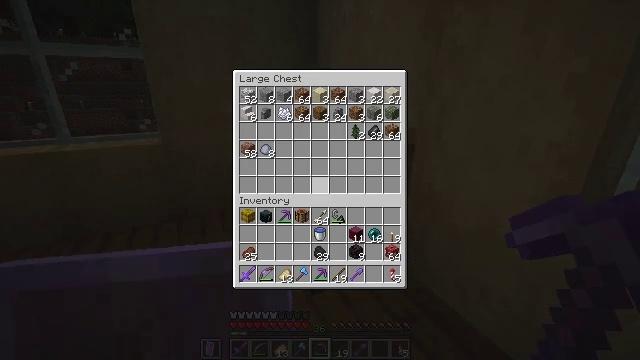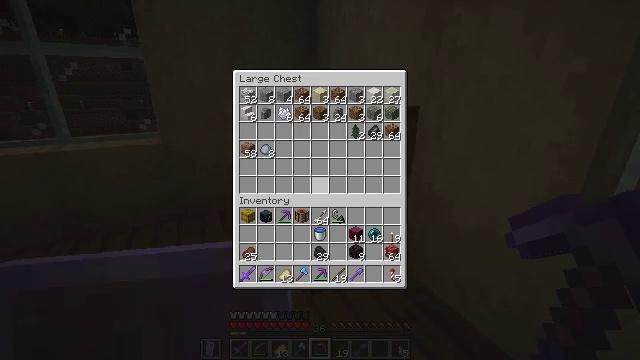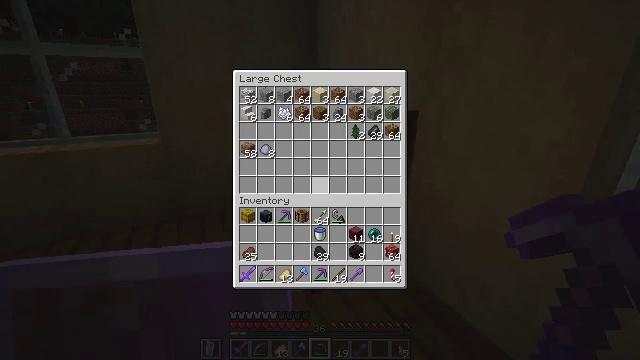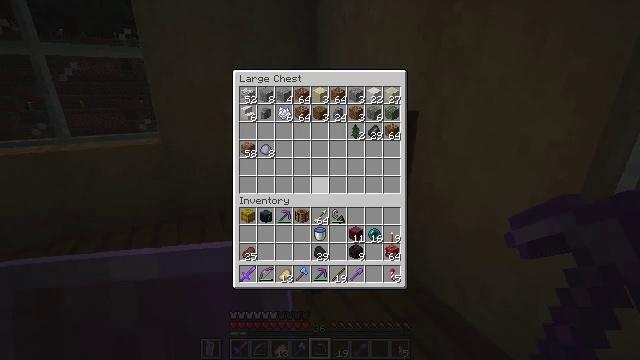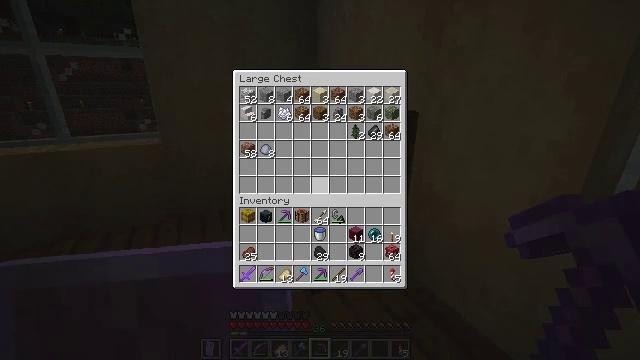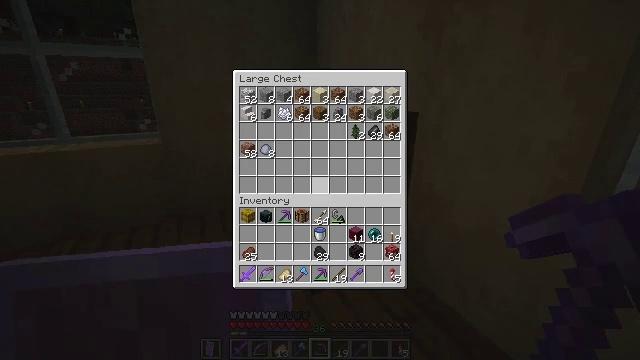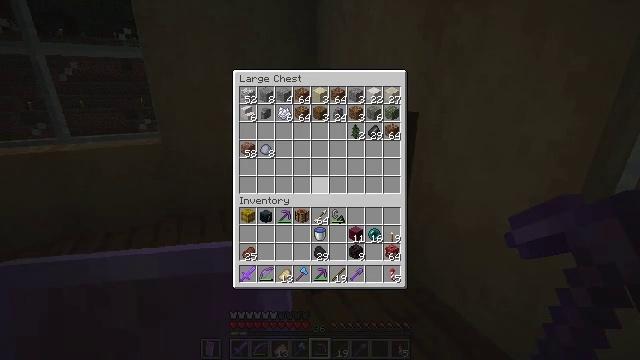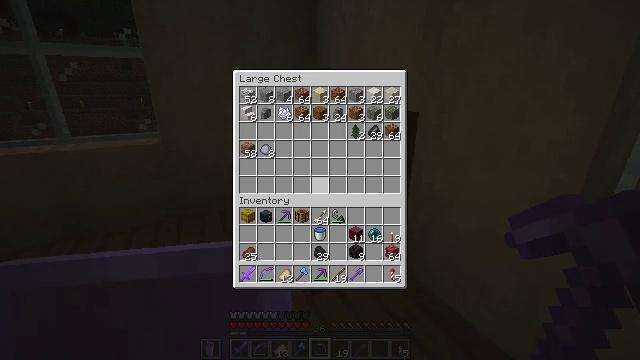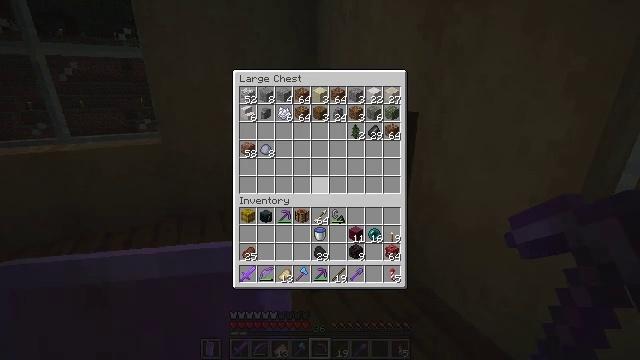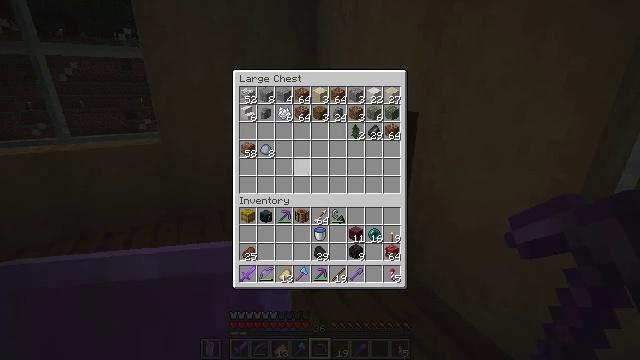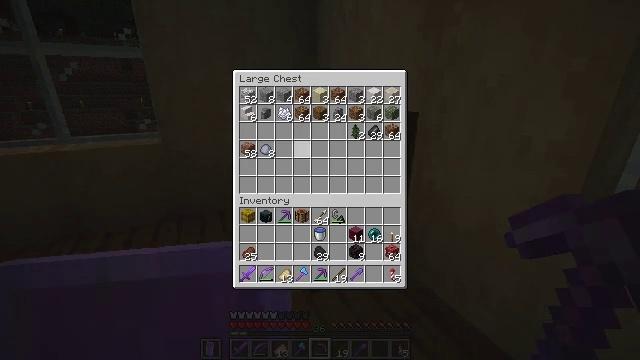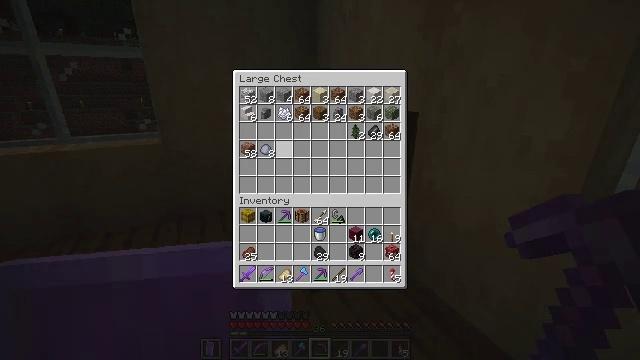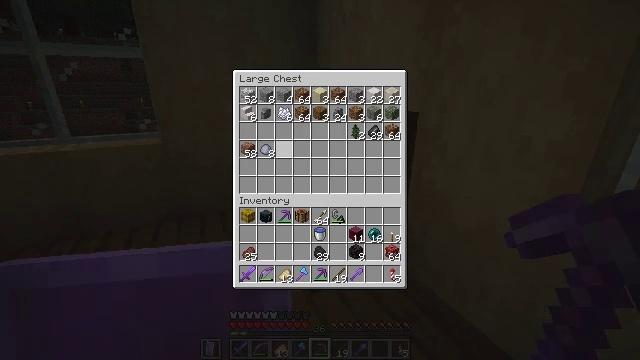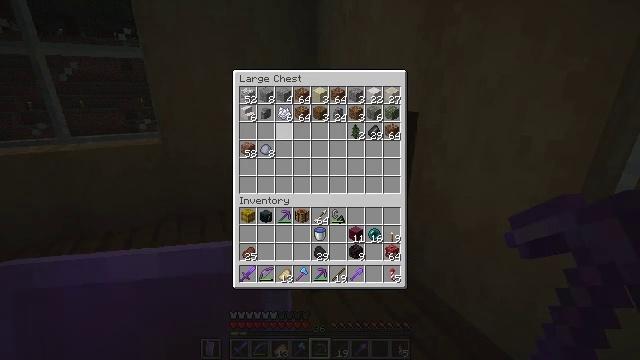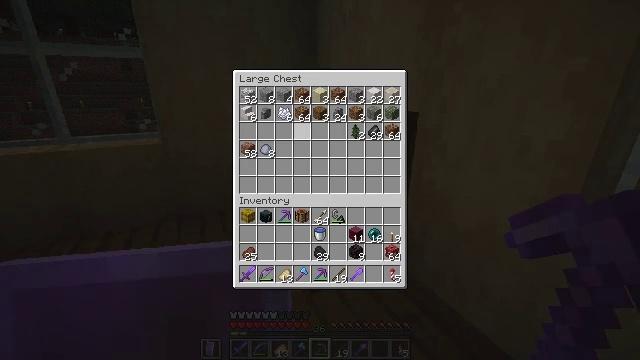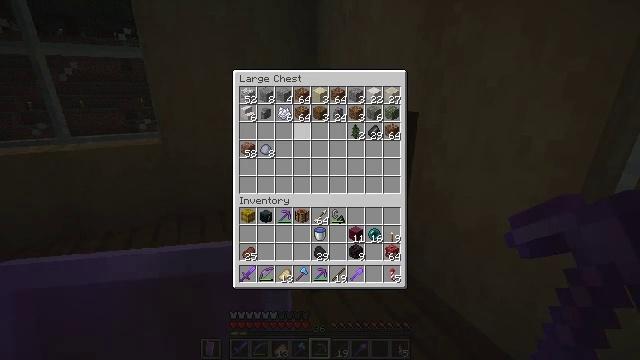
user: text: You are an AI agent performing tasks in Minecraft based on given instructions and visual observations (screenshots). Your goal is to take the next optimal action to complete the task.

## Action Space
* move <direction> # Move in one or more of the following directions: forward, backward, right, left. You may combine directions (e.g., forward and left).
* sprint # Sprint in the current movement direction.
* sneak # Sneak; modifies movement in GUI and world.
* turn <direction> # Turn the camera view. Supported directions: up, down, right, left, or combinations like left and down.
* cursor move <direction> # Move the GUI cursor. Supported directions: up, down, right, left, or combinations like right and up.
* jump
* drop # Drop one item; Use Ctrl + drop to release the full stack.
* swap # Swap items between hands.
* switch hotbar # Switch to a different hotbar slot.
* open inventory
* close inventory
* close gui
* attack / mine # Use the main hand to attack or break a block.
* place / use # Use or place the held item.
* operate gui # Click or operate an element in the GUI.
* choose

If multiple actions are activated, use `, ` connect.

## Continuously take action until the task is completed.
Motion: motion action
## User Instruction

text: Use crimson stems to create crimson planks.
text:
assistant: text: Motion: no_op
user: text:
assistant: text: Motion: no_op
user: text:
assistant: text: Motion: no_op
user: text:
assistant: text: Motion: no_op
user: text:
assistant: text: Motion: no_op
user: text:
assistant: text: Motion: no_op
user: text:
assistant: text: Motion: no_op
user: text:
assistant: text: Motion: no_op
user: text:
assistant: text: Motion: turn left and up
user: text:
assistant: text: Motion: turn left and up
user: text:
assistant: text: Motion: turn up
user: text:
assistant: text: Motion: no_op
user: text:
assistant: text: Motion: no_op
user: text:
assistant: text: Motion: no_op
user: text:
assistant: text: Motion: no_op
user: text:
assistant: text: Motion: no_op
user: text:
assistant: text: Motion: no_op
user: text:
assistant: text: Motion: no_op
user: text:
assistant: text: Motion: no_op
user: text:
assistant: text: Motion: no_op
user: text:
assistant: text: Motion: no_op
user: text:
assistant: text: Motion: no_op
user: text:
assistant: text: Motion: no_op
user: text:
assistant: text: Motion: no_op
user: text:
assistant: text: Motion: no_op
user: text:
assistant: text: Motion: attack / mine
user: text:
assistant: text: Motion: attack / mine
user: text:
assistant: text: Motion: turn down, attack / mine
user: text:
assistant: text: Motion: turn right and down
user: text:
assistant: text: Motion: turn right and down